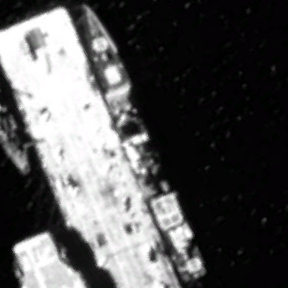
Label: cruiser